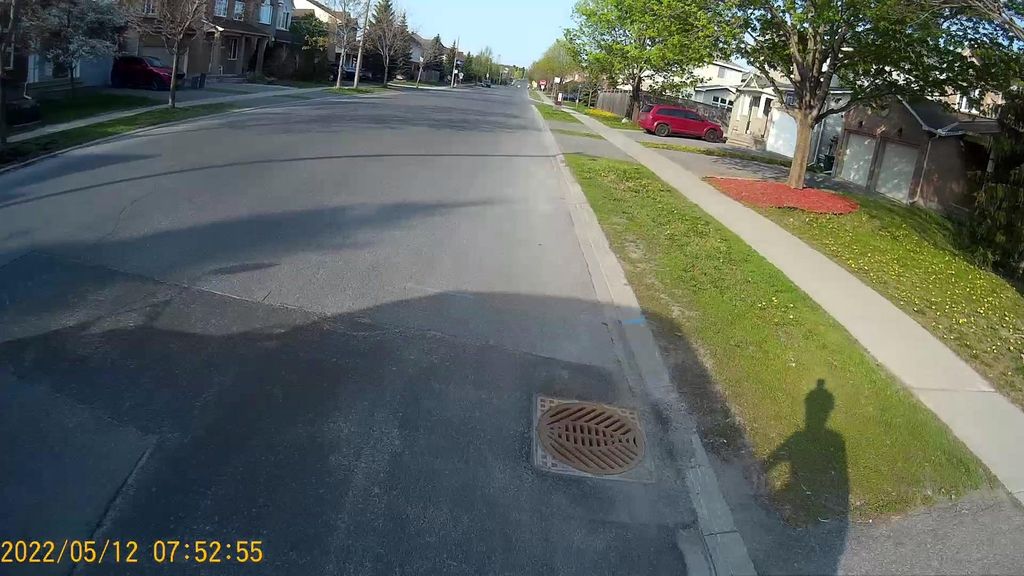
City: ottawa-gatineau